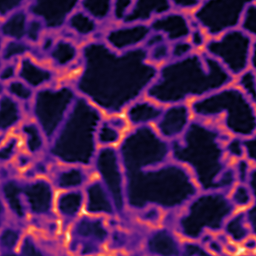
Label: Super-resolution ER image